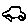
Label: car